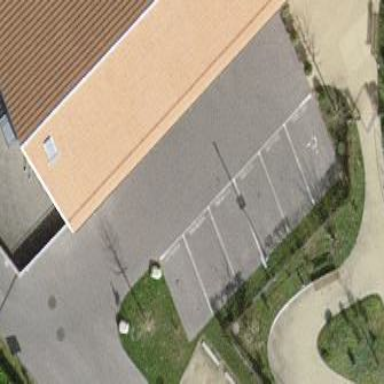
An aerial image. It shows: Street side parking area.